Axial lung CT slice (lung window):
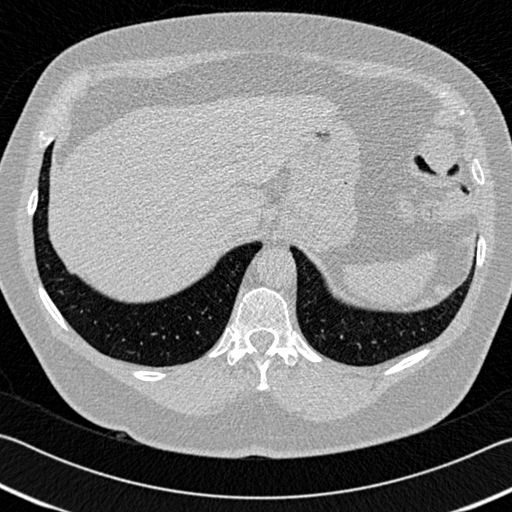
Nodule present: no